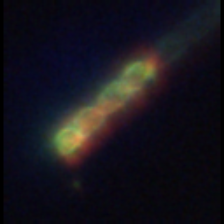
Taxon: Chaetoceros
Group: Diatoms